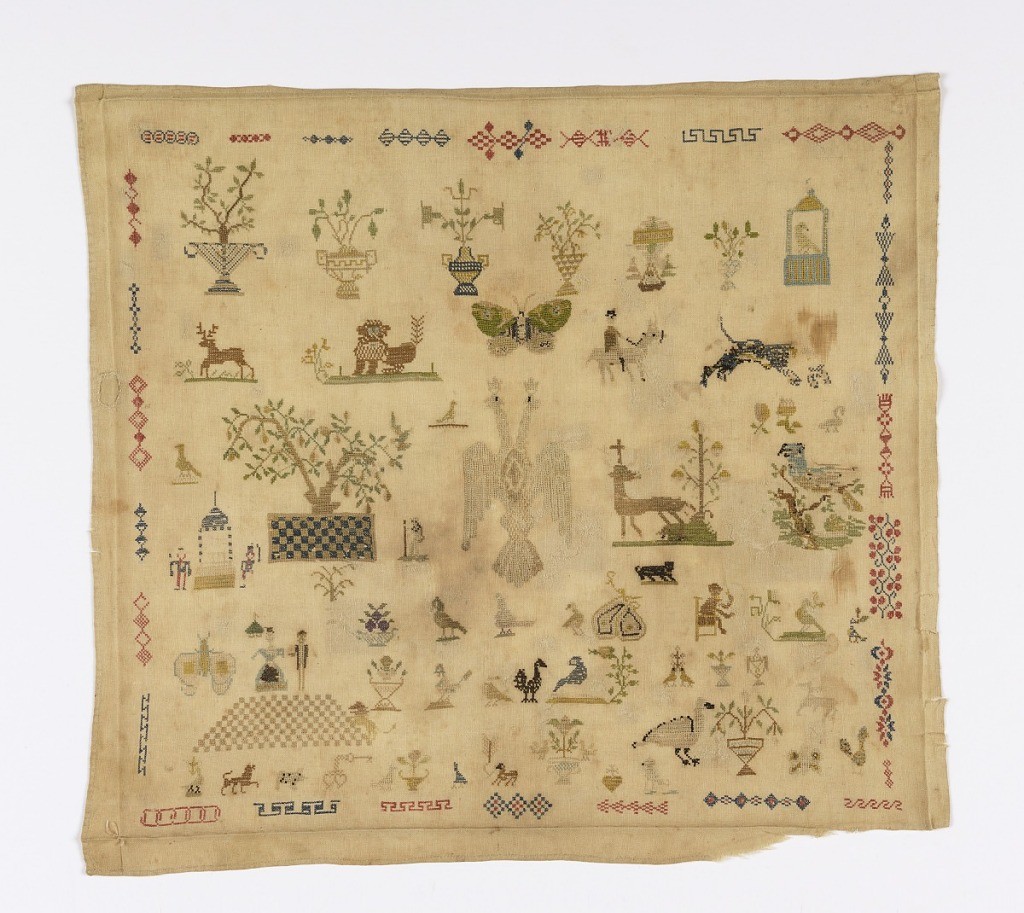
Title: Sampler
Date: early 19th century
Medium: silk embroidery on cotton foundation Technique: cross stitch on plain weave
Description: Double headed eagle surrounded by vases, baskets, flowers, insects and animals; trees and people are surrounded by a border comprised of 27 different designs.